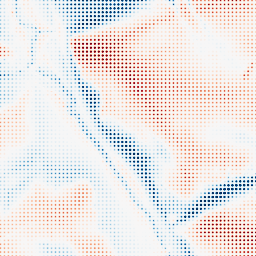
Category: classical
Decomposition family: gaussian_anisotropic
Decomposition parameters: sigma_x: 10
sigma_y: 20
Upsampling method: sinc_blackman
Upsampling parameters: scale: 8
kernel_size: 4
Upsampling scale: 8